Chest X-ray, PA view. Patient: 57 years old, sex F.
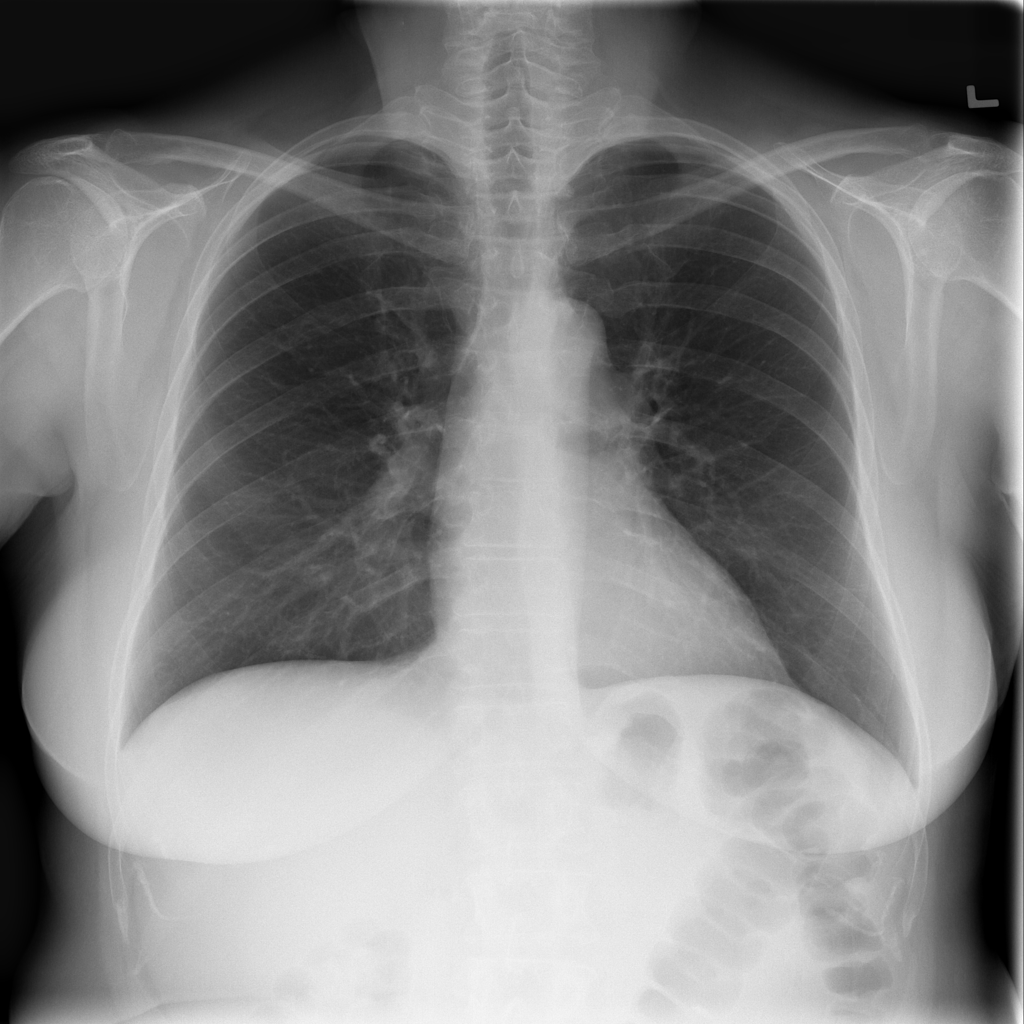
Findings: No Finding